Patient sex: F
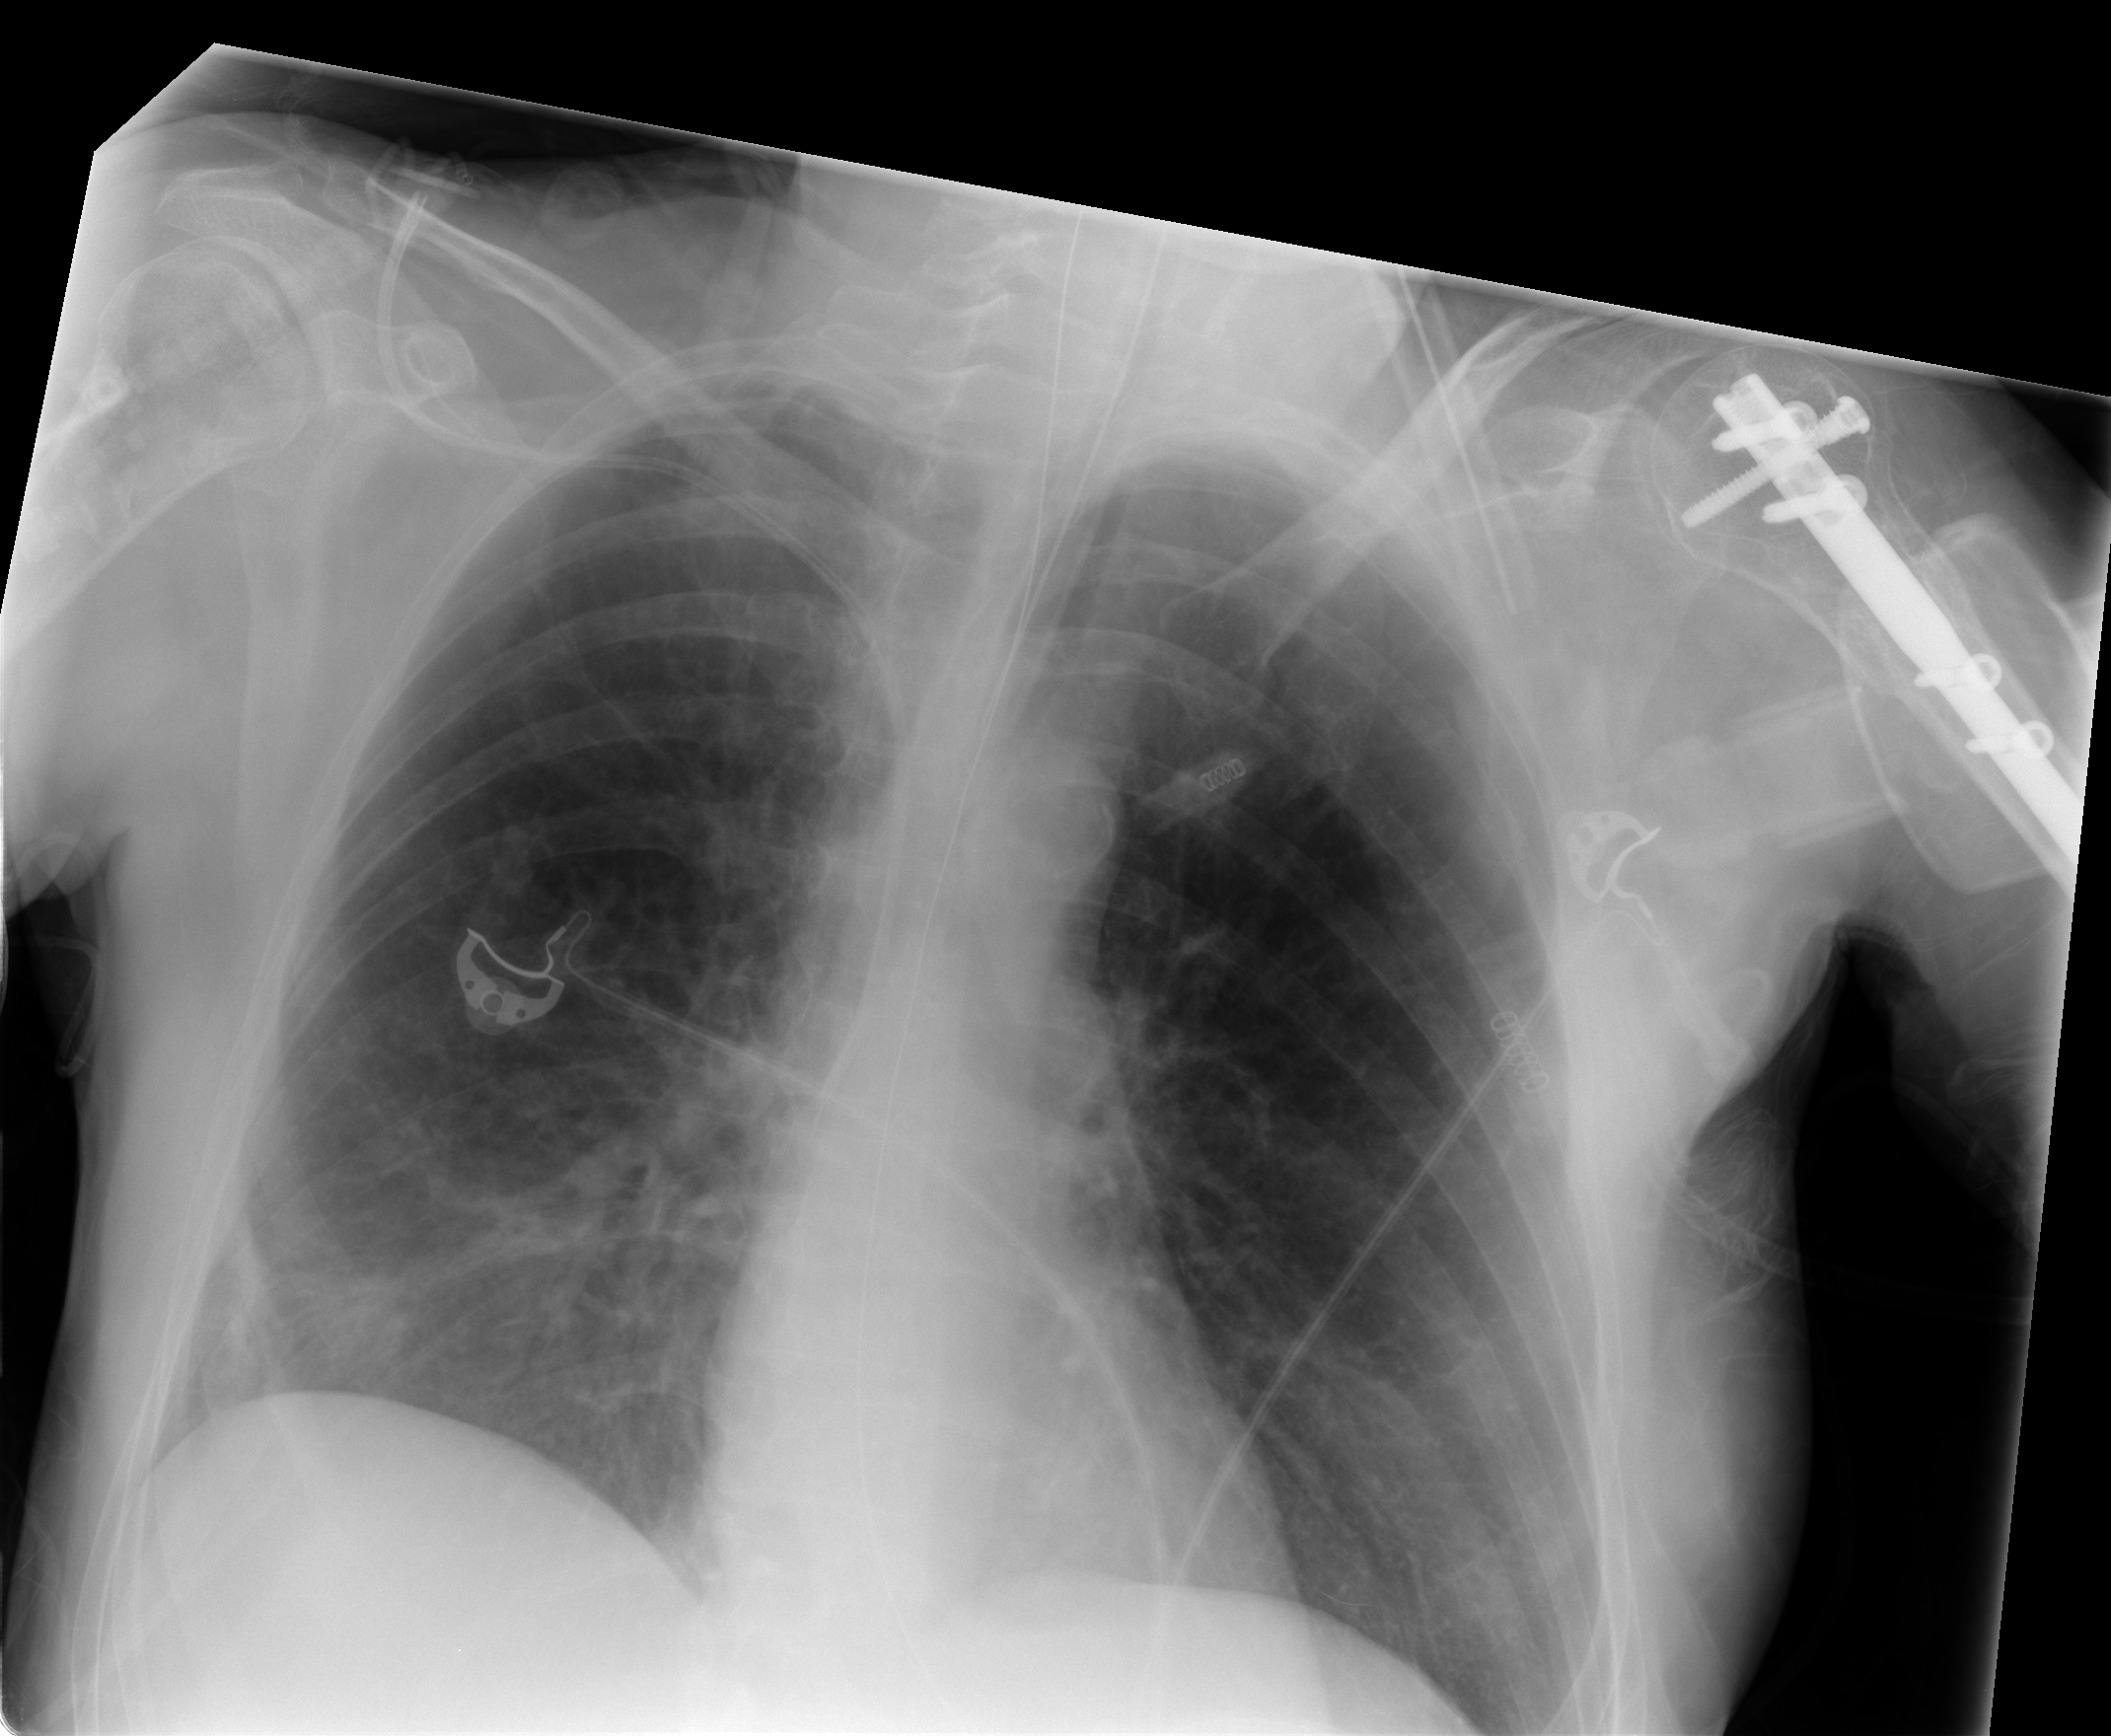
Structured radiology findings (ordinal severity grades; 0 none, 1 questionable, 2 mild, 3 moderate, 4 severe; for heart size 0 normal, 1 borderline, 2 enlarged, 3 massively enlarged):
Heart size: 0
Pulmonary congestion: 0
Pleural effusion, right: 0
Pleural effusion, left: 0
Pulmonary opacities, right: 0
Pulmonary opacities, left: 0
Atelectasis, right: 2
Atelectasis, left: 0